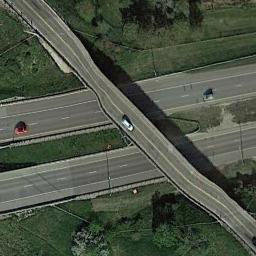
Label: overpass